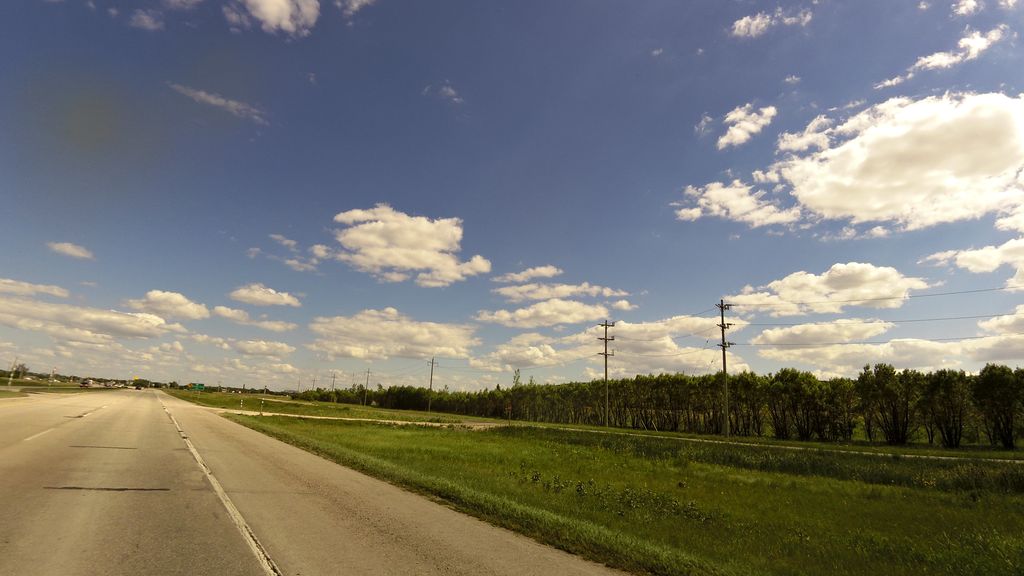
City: winnipeg